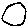
Label: circle